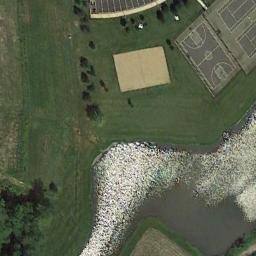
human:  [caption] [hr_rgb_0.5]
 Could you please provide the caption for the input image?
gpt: There are two basketball courts and four billiards tables on the playground .

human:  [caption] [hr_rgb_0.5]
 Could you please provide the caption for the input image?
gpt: There is a basketball court in the middle of grass .

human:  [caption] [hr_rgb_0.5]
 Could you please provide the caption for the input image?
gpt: The basketball court on the lawn is next to the parking lot .

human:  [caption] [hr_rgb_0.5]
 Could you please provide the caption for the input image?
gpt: A basketball court next to two badminton courts and a lake beside .

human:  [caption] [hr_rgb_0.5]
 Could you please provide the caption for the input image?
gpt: An open space is next to the basketball court .